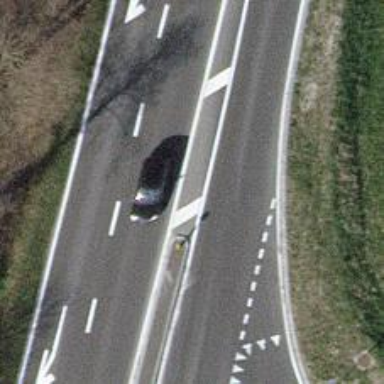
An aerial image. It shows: Road with traffic signals.